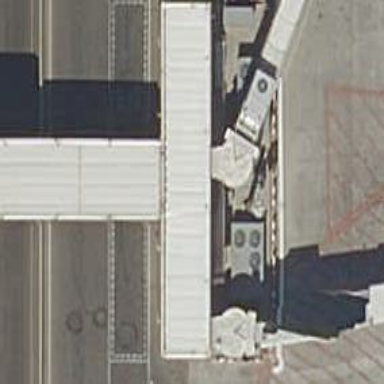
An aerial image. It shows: Airport gate.